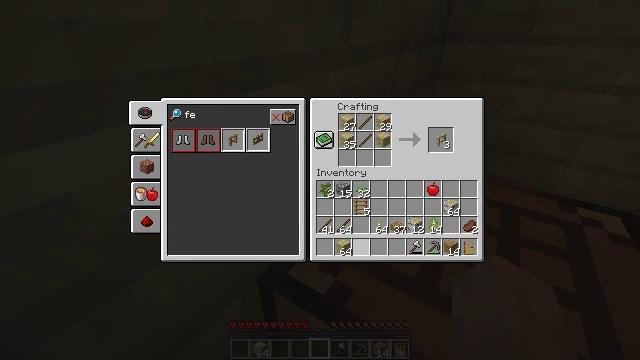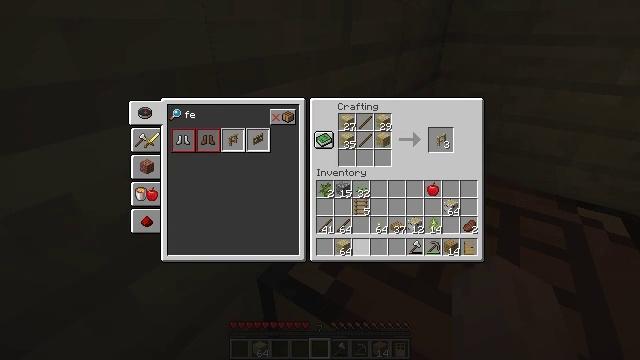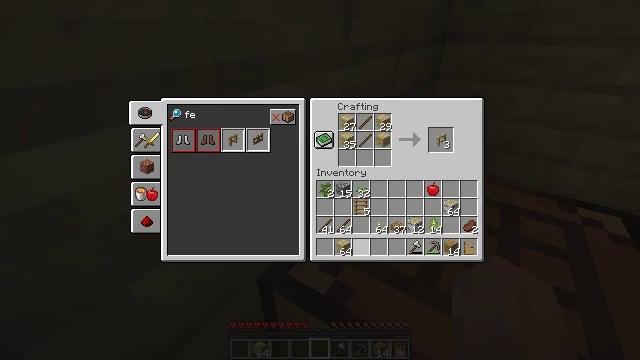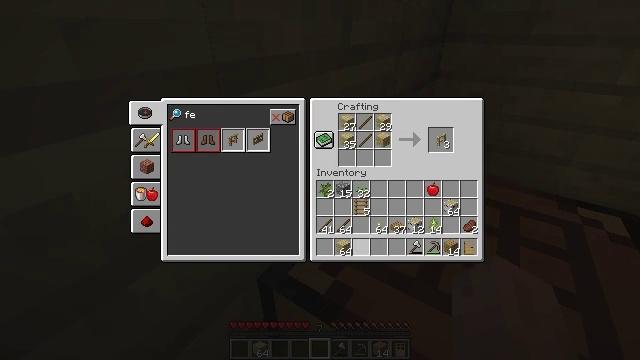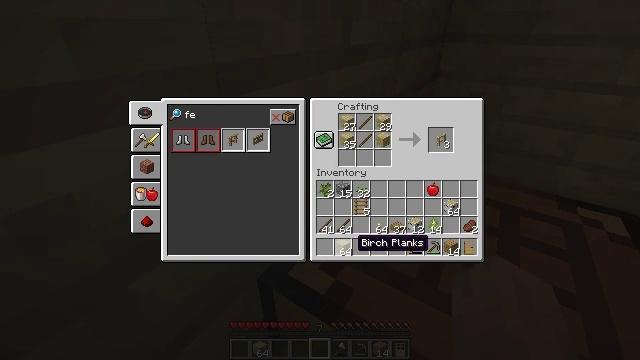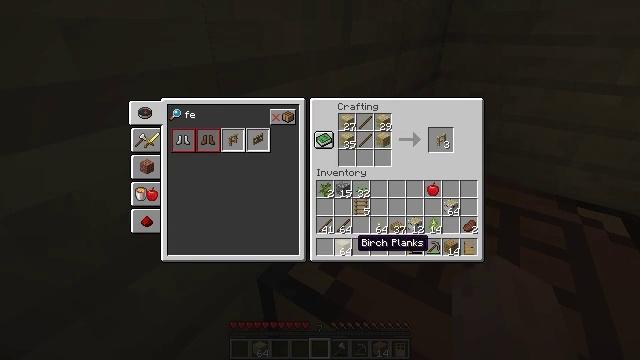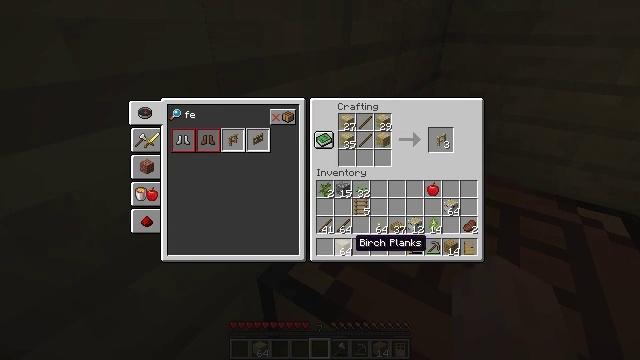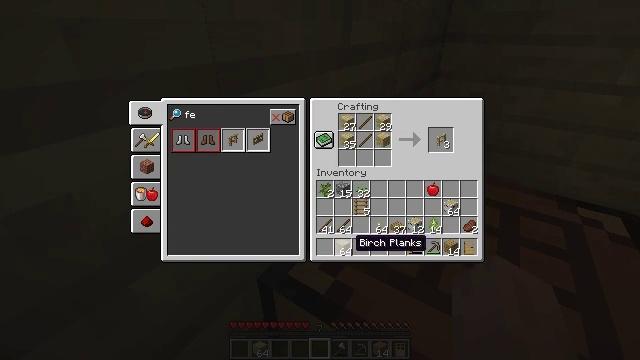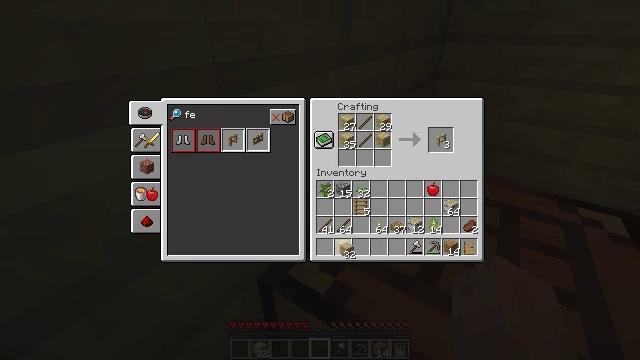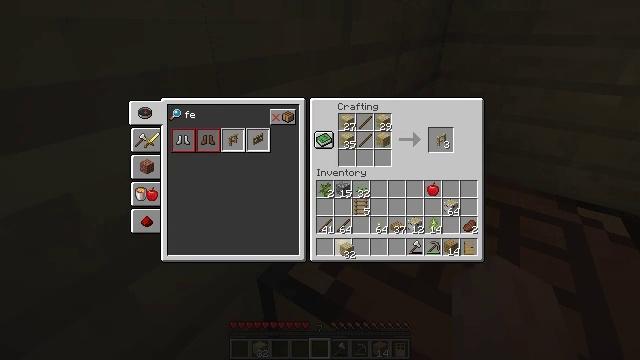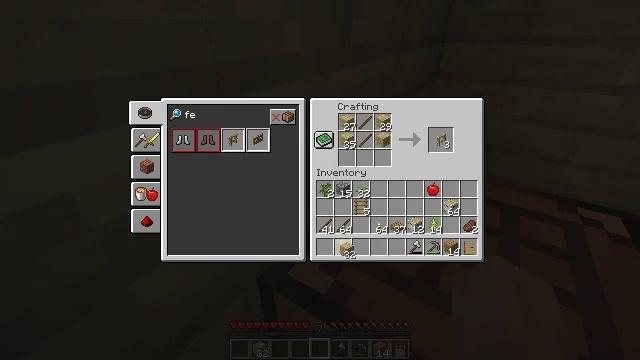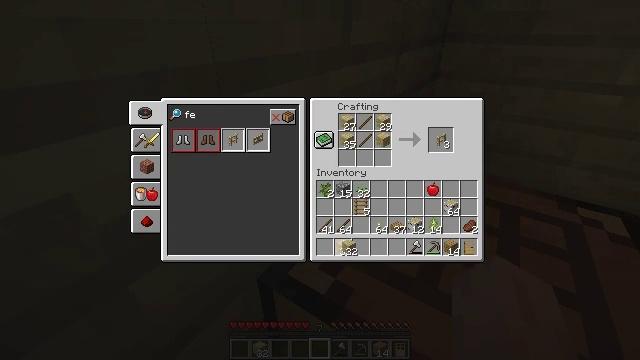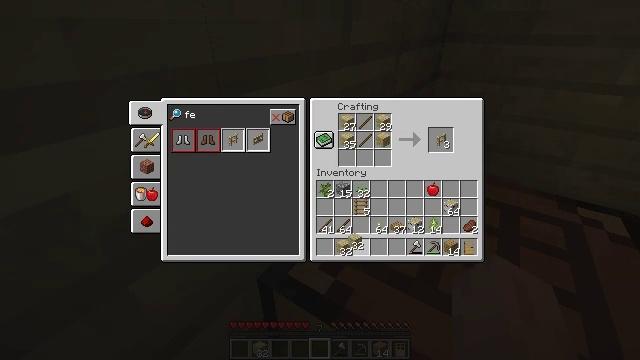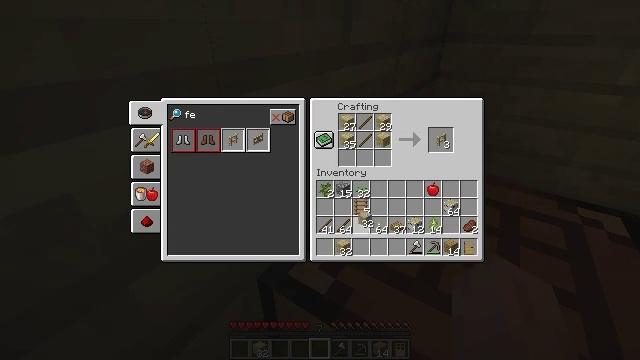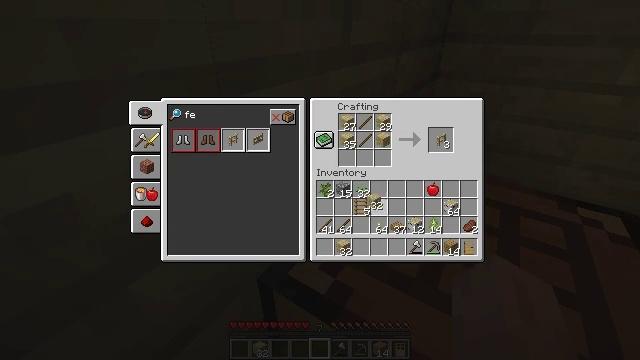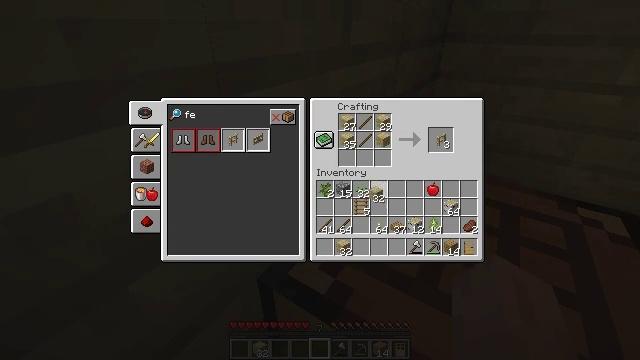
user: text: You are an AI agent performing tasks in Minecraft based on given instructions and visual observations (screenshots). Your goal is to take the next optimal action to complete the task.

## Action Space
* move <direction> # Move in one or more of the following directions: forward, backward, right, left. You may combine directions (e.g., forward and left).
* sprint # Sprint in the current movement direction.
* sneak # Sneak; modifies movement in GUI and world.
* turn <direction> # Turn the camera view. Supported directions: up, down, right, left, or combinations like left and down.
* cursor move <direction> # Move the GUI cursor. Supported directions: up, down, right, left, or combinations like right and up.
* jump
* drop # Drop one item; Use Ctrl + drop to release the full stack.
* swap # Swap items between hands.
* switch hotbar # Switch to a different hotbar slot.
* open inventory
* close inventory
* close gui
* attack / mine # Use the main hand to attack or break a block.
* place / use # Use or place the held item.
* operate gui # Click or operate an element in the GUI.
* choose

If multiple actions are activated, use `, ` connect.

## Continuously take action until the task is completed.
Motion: motion action
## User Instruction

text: Open the crafting table and make a birch fence.
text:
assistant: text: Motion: no_op
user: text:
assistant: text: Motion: no_op
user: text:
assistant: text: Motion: no_op
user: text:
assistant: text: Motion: no_op
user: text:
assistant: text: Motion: no_op
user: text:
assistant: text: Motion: no_op
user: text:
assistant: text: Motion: no_op
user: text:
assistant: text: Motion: choose
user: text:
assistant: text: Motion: choose
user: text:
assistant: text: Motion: no_op
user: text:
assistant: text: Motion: no_op
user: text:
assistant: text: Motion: no_op
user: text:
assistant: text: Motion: cursor move right and up
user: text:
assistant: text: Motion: cursor move right and up
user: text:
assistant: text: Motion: cursor move up
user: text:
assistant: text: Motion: no_op
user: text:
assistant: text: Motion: no_op
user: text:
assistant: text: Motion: cursor move up
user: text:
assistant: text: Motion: cursor move up
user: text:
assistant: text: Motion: cursor move up
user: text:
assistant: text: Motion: cursor move up
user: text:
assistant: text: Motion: cursor move up
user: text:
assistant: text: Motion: no_op
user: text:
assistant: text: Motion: no_op
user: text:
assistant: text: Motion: no_op
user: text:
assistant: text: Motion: no_op
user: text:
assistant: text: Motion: no_op
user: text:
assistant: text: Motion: choose
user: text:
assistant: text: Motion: choose
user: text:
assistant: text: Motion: choose